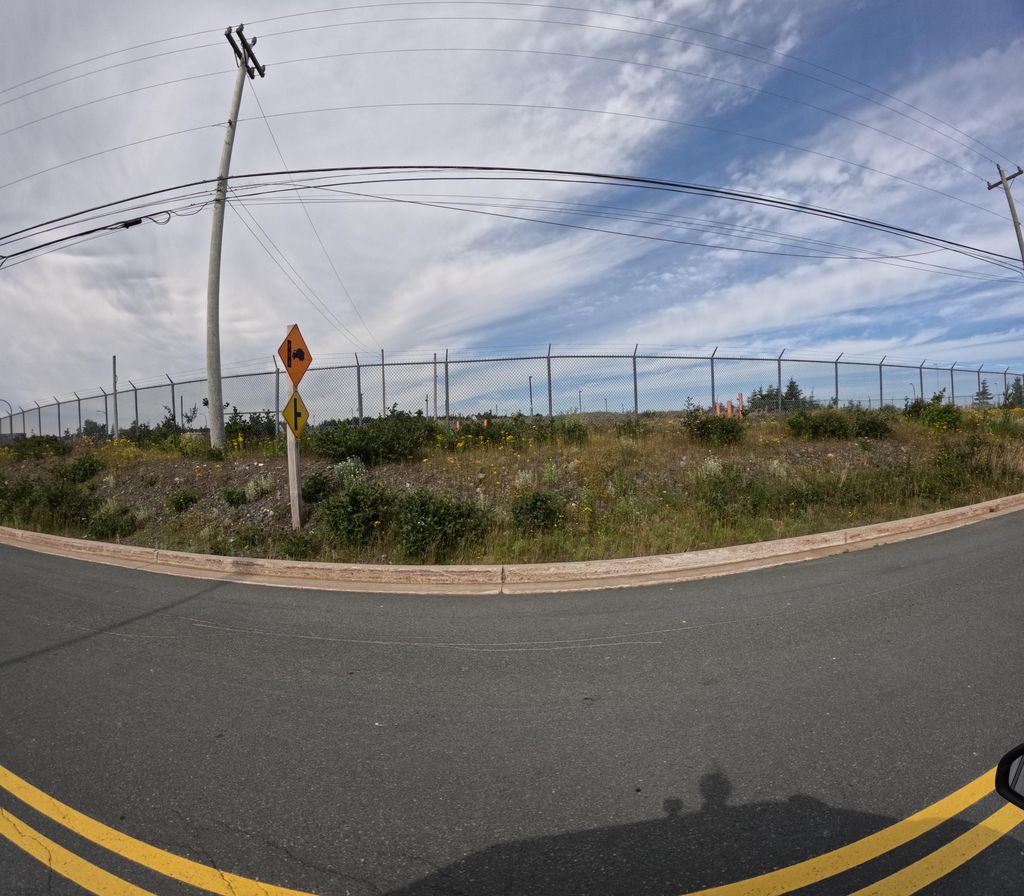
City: st_johns